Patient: sex F, age 67
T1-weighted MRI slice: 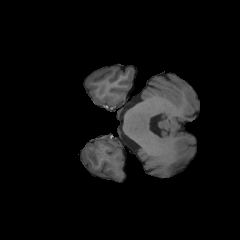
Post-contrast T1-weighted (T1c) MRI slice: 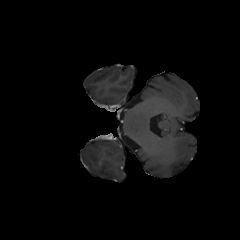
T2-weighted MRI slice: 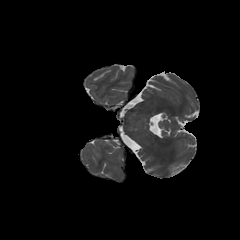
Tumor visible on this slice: no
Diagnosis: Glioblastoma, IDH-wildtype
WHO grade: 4